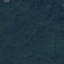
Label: Forest